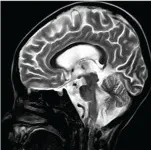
Findings of brain MRI in patients. (C, G) Atrophic changes of the brain was found and lacked a clear high signal indicating the neurohypophysis in patient 5.
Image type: radiology (mri)